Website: lowes
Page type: account-selection
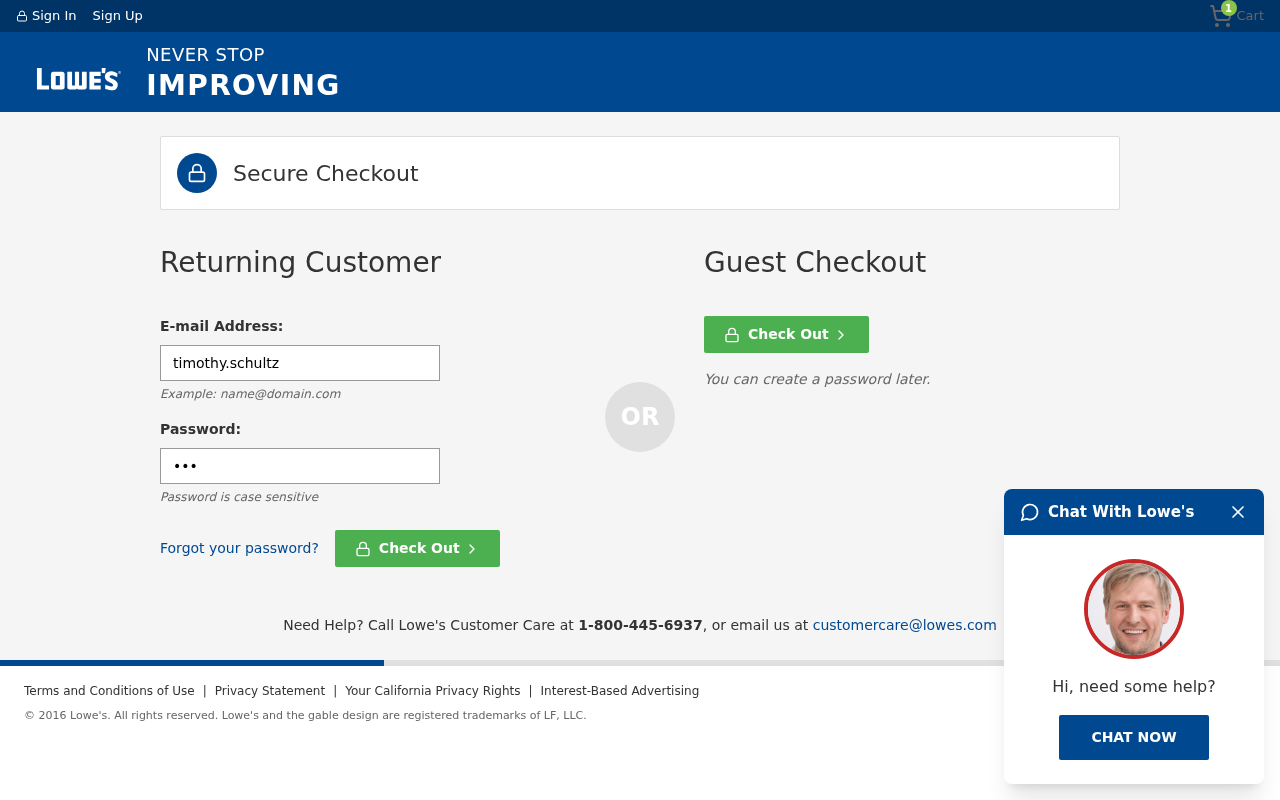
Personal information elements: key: PII_LOGIN_USERNAME
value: timothy.schultz
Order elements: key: ORDER_NUM_ITEMS
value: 1